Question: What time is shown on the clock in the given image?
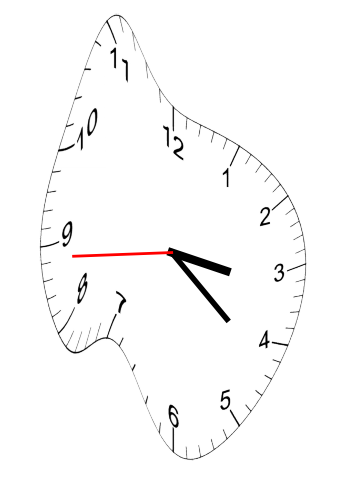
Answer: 03:21:44